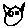
Label: cat